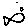
Label: fish